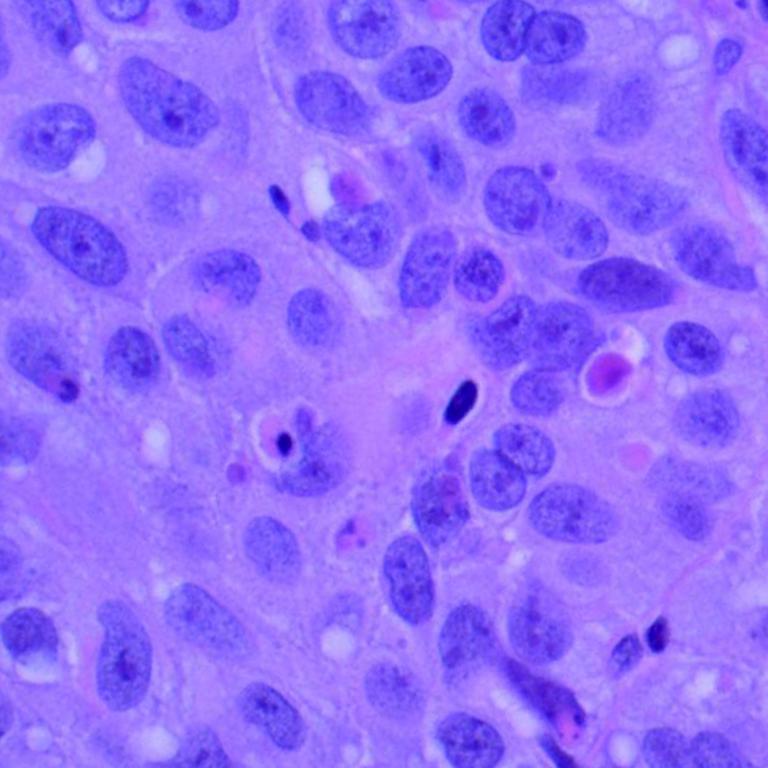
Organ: lung
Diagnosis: squamous carcinomas